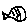
Label: fish